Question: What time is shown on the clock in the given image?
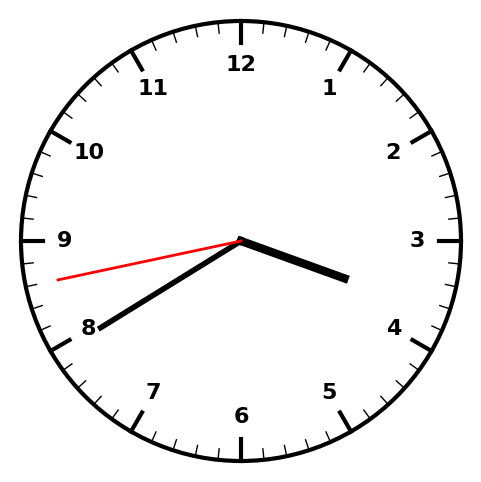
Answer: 03:39:43